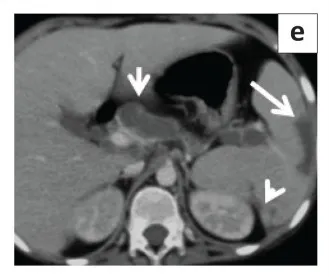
(e) Axial section through the abdomen shows necrotic periportal lymph nodes (short arrow), splenic infarct (long arrow) and splenic granulomas (arrowhead).
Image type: radiology (ct)